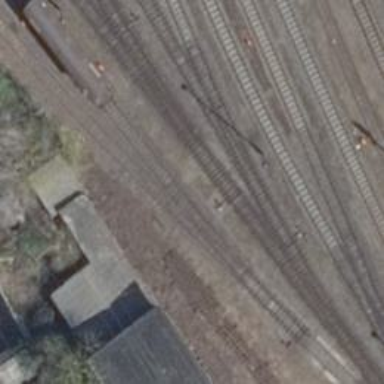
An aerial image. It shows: Railway switch.